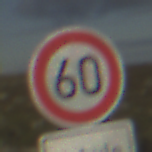
Verkehrszeichen: Geschwindigkeit60
Zusatzzeichen unten: HinweisDurchVerbaleAngabe8
Umgebung: Outdoor, Nature
Tageszeit: SunriseSunset
Wetter: PartlyCloudy
Licht: Natural
Jahreszeit: NotSpecified
Kontrast: HighContrast